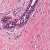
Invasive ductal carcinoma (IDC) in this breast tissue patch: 0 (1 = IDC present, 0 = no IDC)